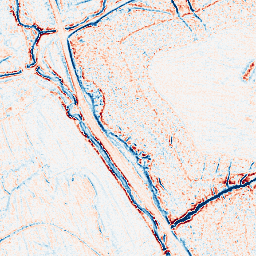
Category: edge_preserving
Decomposition family: anisotropic_diffusion
Decomposition parameters: iterations: 5
kappa: 50
gamma: 0.15
Upsampling method: linear_exact
Upsampling parameters: scale: 8
Upsampling scale: 8